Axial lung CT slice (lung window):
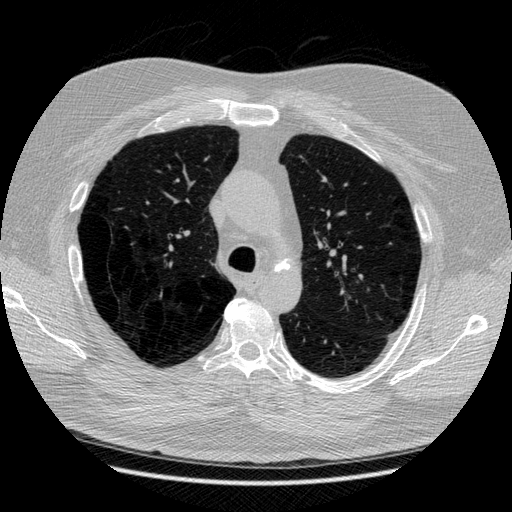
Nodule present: no